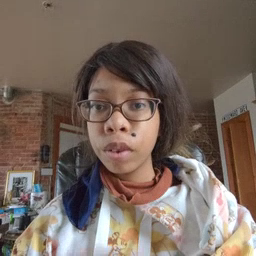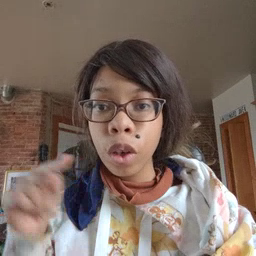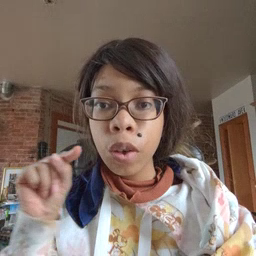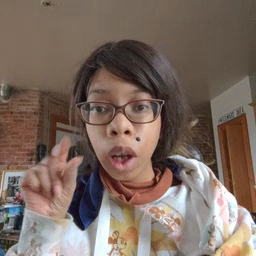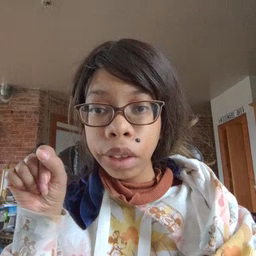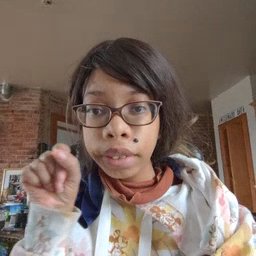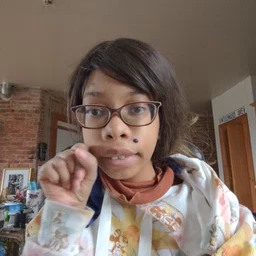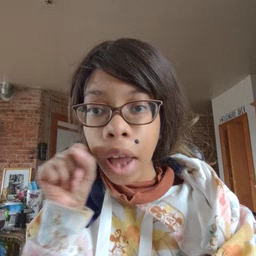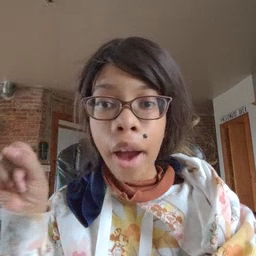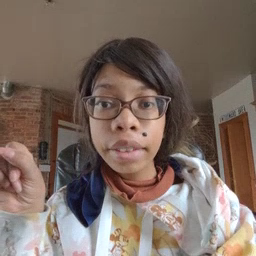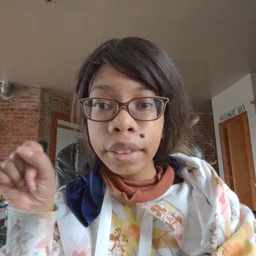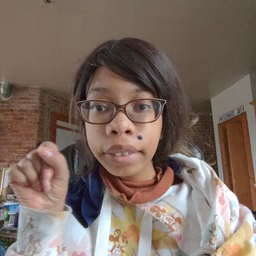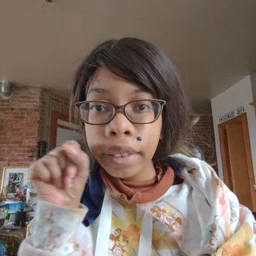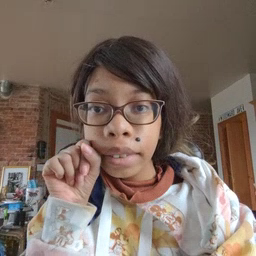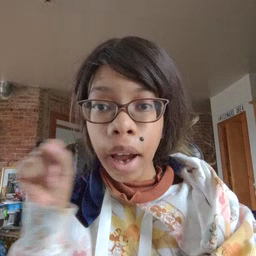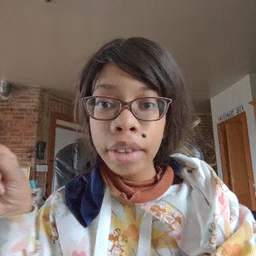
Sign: carrot